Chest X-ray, AP view. Patient: 56 years old, sex F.
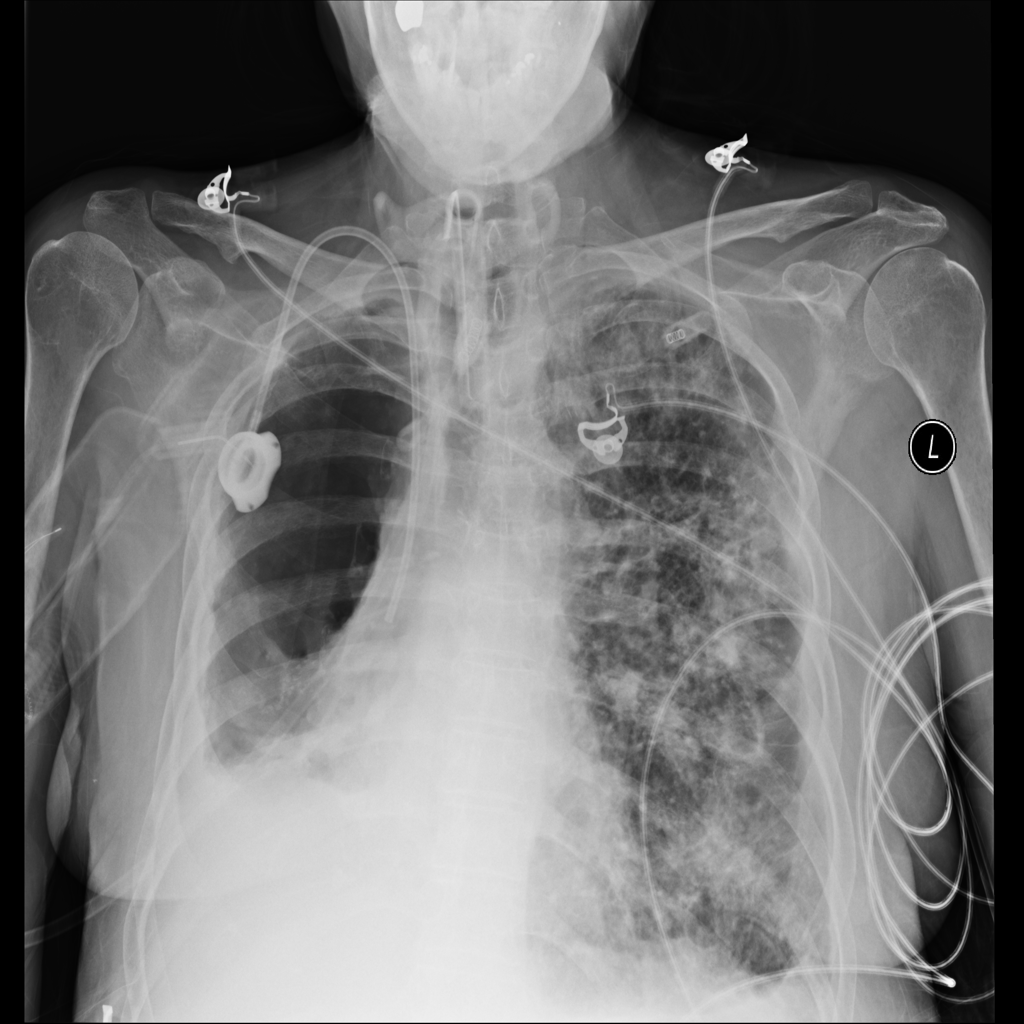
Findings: Atelectasis, Infiltration, Pleural_Thickening